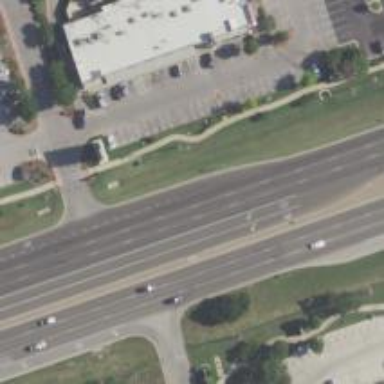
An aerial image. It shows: Primary highway.